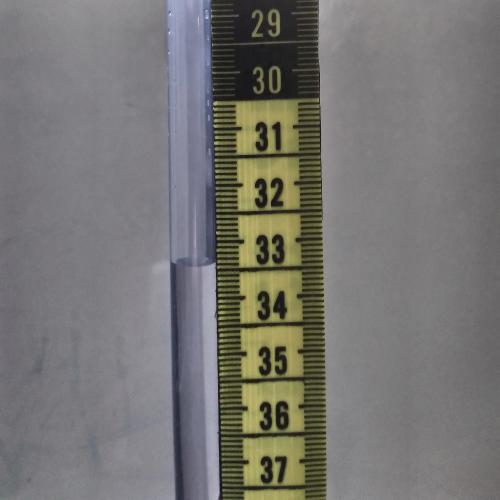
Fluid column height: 33.4 cm